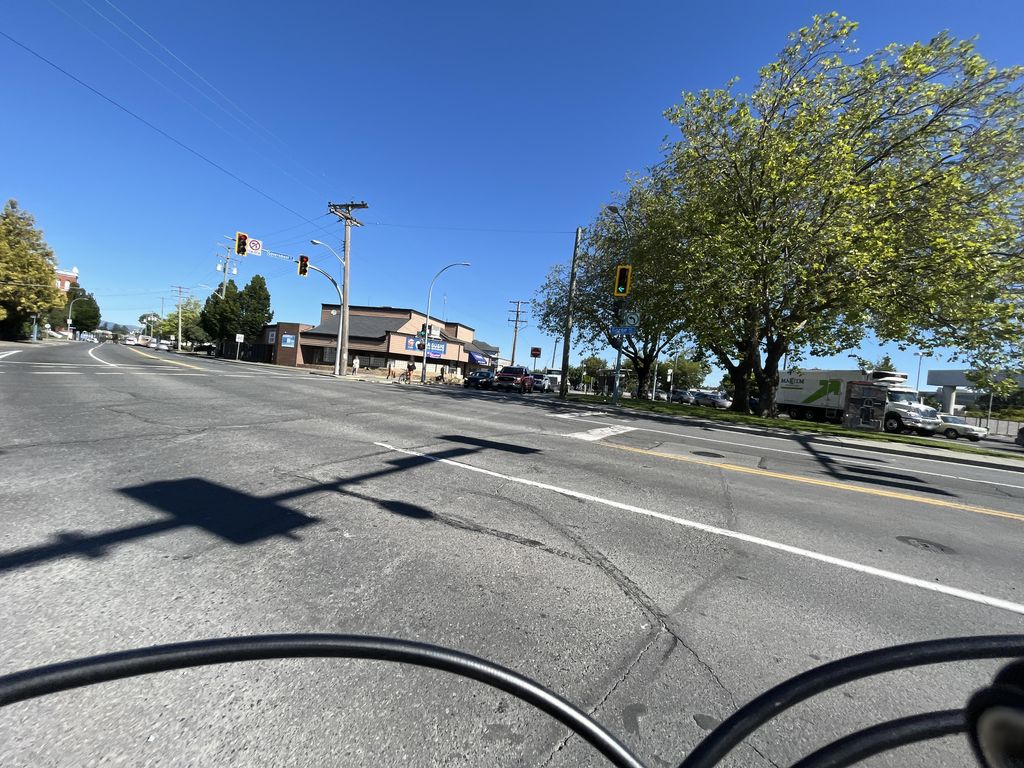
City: victoria